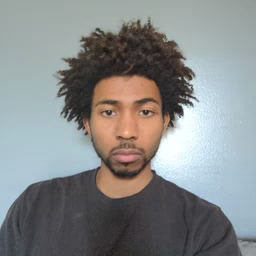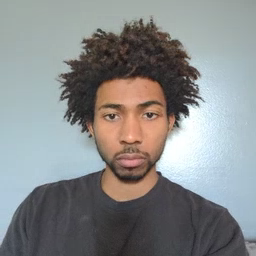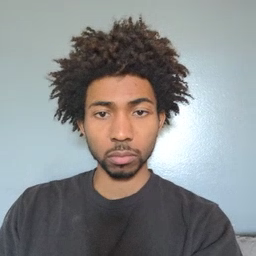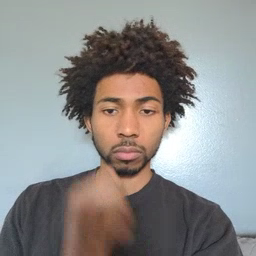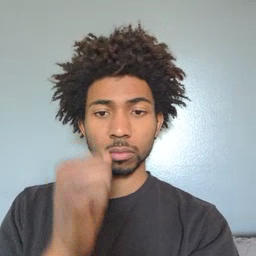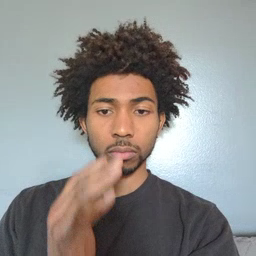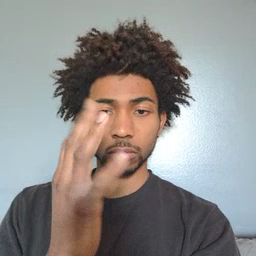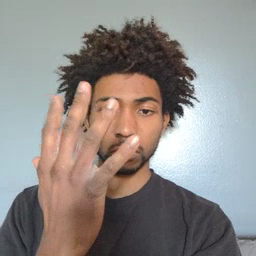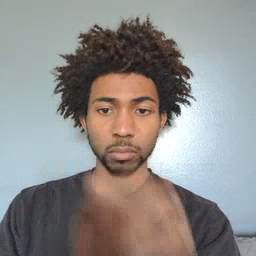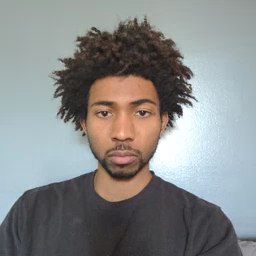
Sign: mitten